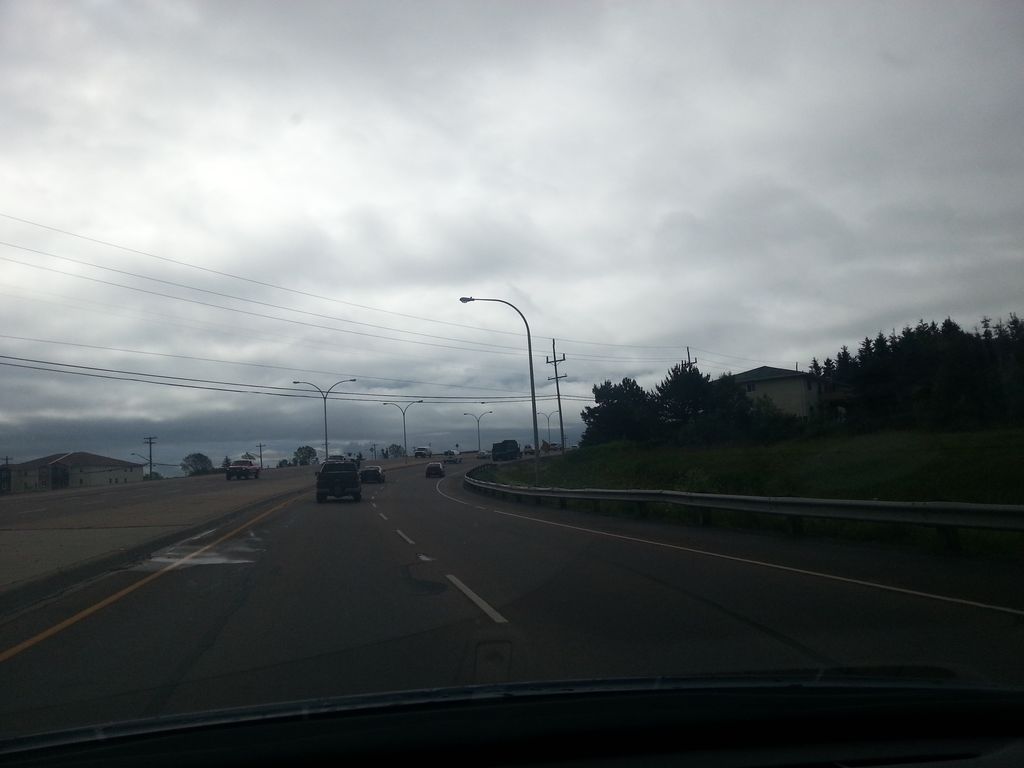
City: charlottetown